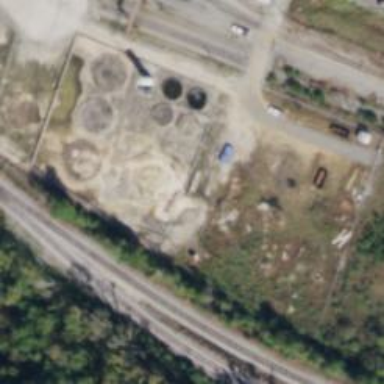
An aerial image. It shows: Wastewater plant.